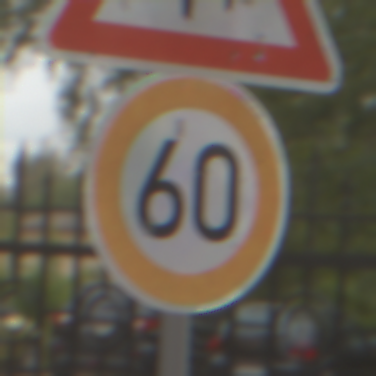
Verkehrszeichen: Geschwindigkeit60
Zusatzzeichen oben: FlugbetriebRechts
Umgebung: Outdoor, Urban
Tageszeit: MorningAfternoon
Wetter: Overcast
Licht: Natural
Jahreszeit: NotSpecified
Kontrast: LowContrast